Question: I'm using Jquery Fullcalendar (v1.6.4) in one of my projects. Actually I have the following starting setup for the calendar object:
'''
$j('#maincal').fullCalendar({
header: {
left: 'prev,next today',
center: '',
right: 'agendaWeek,agendaDay'
},
columnFormat: {
week: 'ddd dd/MM',
day: 'dddd dd/MM/yyyy'
},
defaultView: 'agendaDay',
minTime: 0,
maxTime: 24,
axisFormat: 'H:mm',
timeFormat: { agenda: 'HH:mm{ - dd/MM/yyyy HH:mm}', },
firstDay: 1,
firstHour: 8,
ignoreTimezone: false,
allDaySlot: false,
slotMinutes: 5,
editable: false,
theme: false,
lazyFetching: true,
handleWindowResize: true
});
'''
my event array has elements like this one:
'''
allDay: false
backgroundColor: "#FFC0FF"
borderColor: "#FF00FF"
editable: false
end: "2014-03-26T11:02:34+01:00"
id: "14"
start: "2014-03-26T11:00:30+01:00"
textColor: "#1e1e1e"
title: "This event has no end date, why?"
'''
My problem is that even if the element has an end date (end: "2014-03-26T11:02:34+01:00") when it is render in the calendar it shows up like the picture below.

Why? What am I doing wrong? How can i fix it?
Thanks in advance, Best A.
EDIT: <URL>
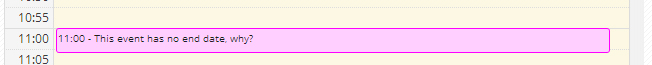
Answer: can't say exactly with these details. But I have a doubt about your data set.
your end date is 'end: "2014-03-26T11:02:34+01:00"'
your start date is 'start: "2014-03-26T11:00:30+01:00"'
if you can see the event duration is nearly .
Now take a look at the picture. your event time step gap is . So it can't show you the duration in a clear manner. But yet I can see some little deviation. ('I think you are doing it correct , and you have got the correct result').
I think here your problem is your event duration is too small so you can't see a big difference in the display. try event with a big duration. I think you did it correctly.